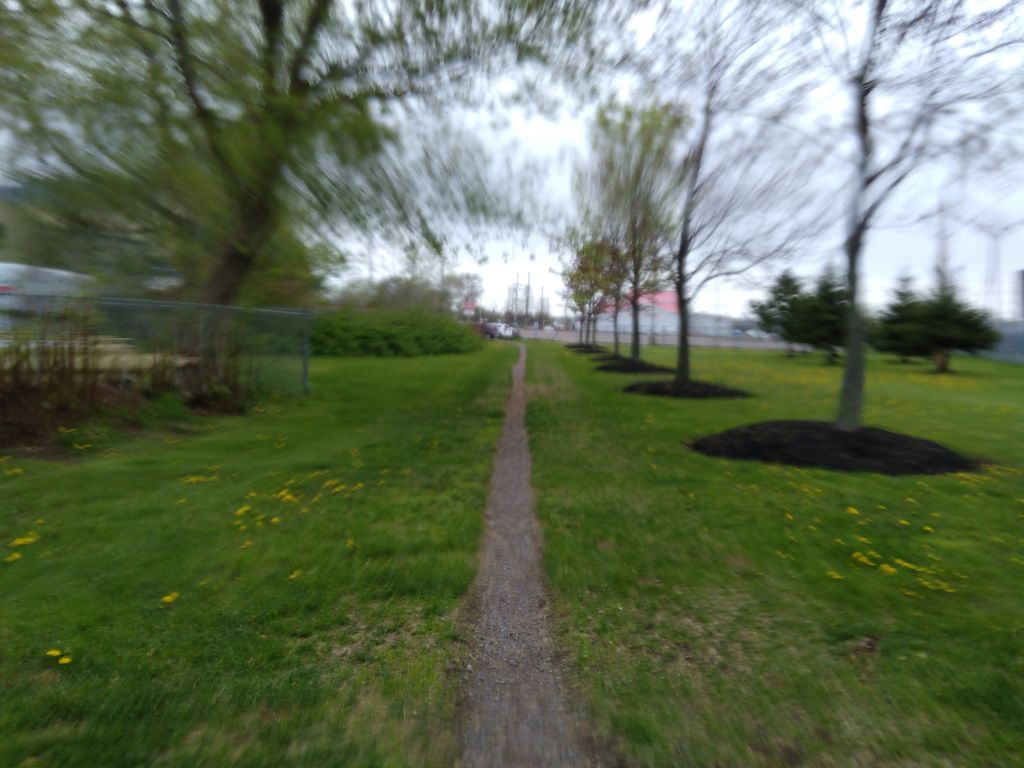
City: charlottetown